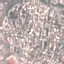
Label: Residential